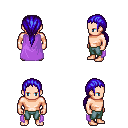
a pixel art fantasy rpg character, male body template, human, light skin, lavender cape, teal pants, blue ponytail hairstyle, four views (front, back, left, right), 2x2 character sprite sheet, small pixel art, hard edges, no anti-aliasing